Interaction volume radius: 10 \u00c5
Interaction volume height: 15 \u00c5
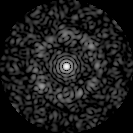
Disorder parameter: 0.7843